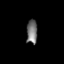
Tissue: lung
Cell type: Epithelial cells
Senescence score: 0.1673
Nuclear area (px): 254
Mean DAPI intensity: 115.154